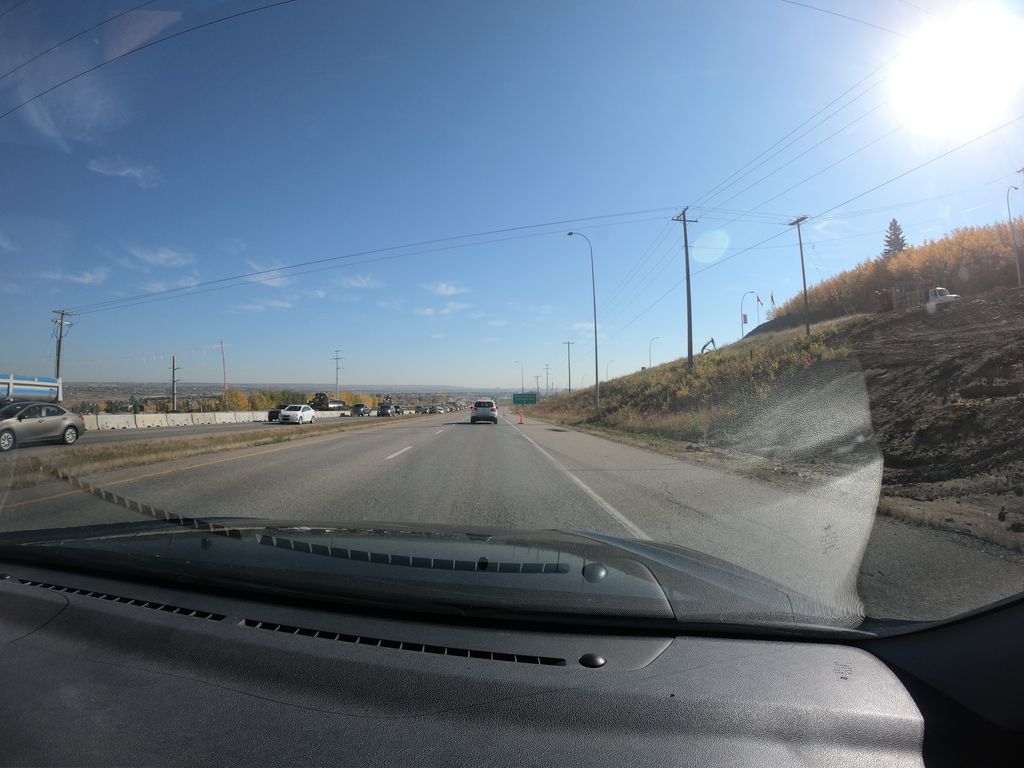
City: calgary